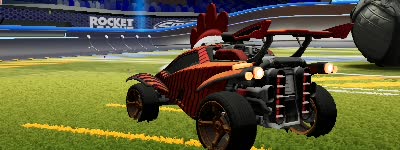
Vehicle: octane